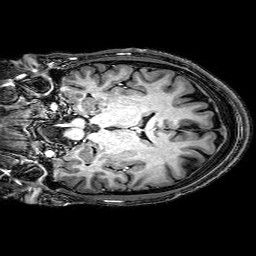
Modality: T1w
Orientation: coronal
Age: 23
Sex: male
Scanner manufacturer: philips
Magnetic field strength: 3 T
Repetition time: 0.009 s
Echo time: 0.0035 s